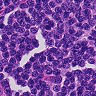
Metastatic tissue present: no